Question: I have a small gray-scale image with a number on it. In order to try my OCR method on it I have to convert it into binary.
If I use cvThreshold with 127 as threshold the image looks all screwed up because of the gradient around the skeletons of the number. I tried but could not find any image sharpening functions to use before applying the threshold.
Does anyone have pointers please?
 which is crude.
EDIT: by binary, I mean binary image, where a pixel in the image is either 0 (black) or 255 (white).
EDIT2: Oh, looking at the revision log made me giggle.
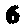
Answer: Play with the threshold variable first. You may find a result that satisfies you without having to add any more processing to your application. What about using 120, 110 or 100?
Anyway, using 127 as parameter. Maybe your are doing something different on your side. Check my code:
'''
IplImage* input_img = cvLoadImage("6.png", CV_LOAD_IMAGE_UNCHANGED);
if(!input_img)
{
std::cout << "ERROR: Failed to load input image" << std::endl;
return -1;
}
cvThreshold(input_img, input_img, 127, 255, CV_THRESH_BINARY);
if( !cvSaveImage("out.png", input_img) )
{
std::cout << "ERROR: Failed to write image file" << std::endl;
}
cvReleaseImage(&input_img);
'''
: